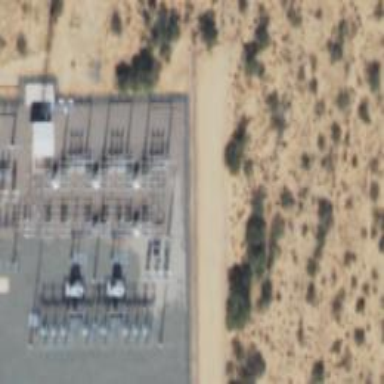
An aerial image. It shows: Switch used for power control.